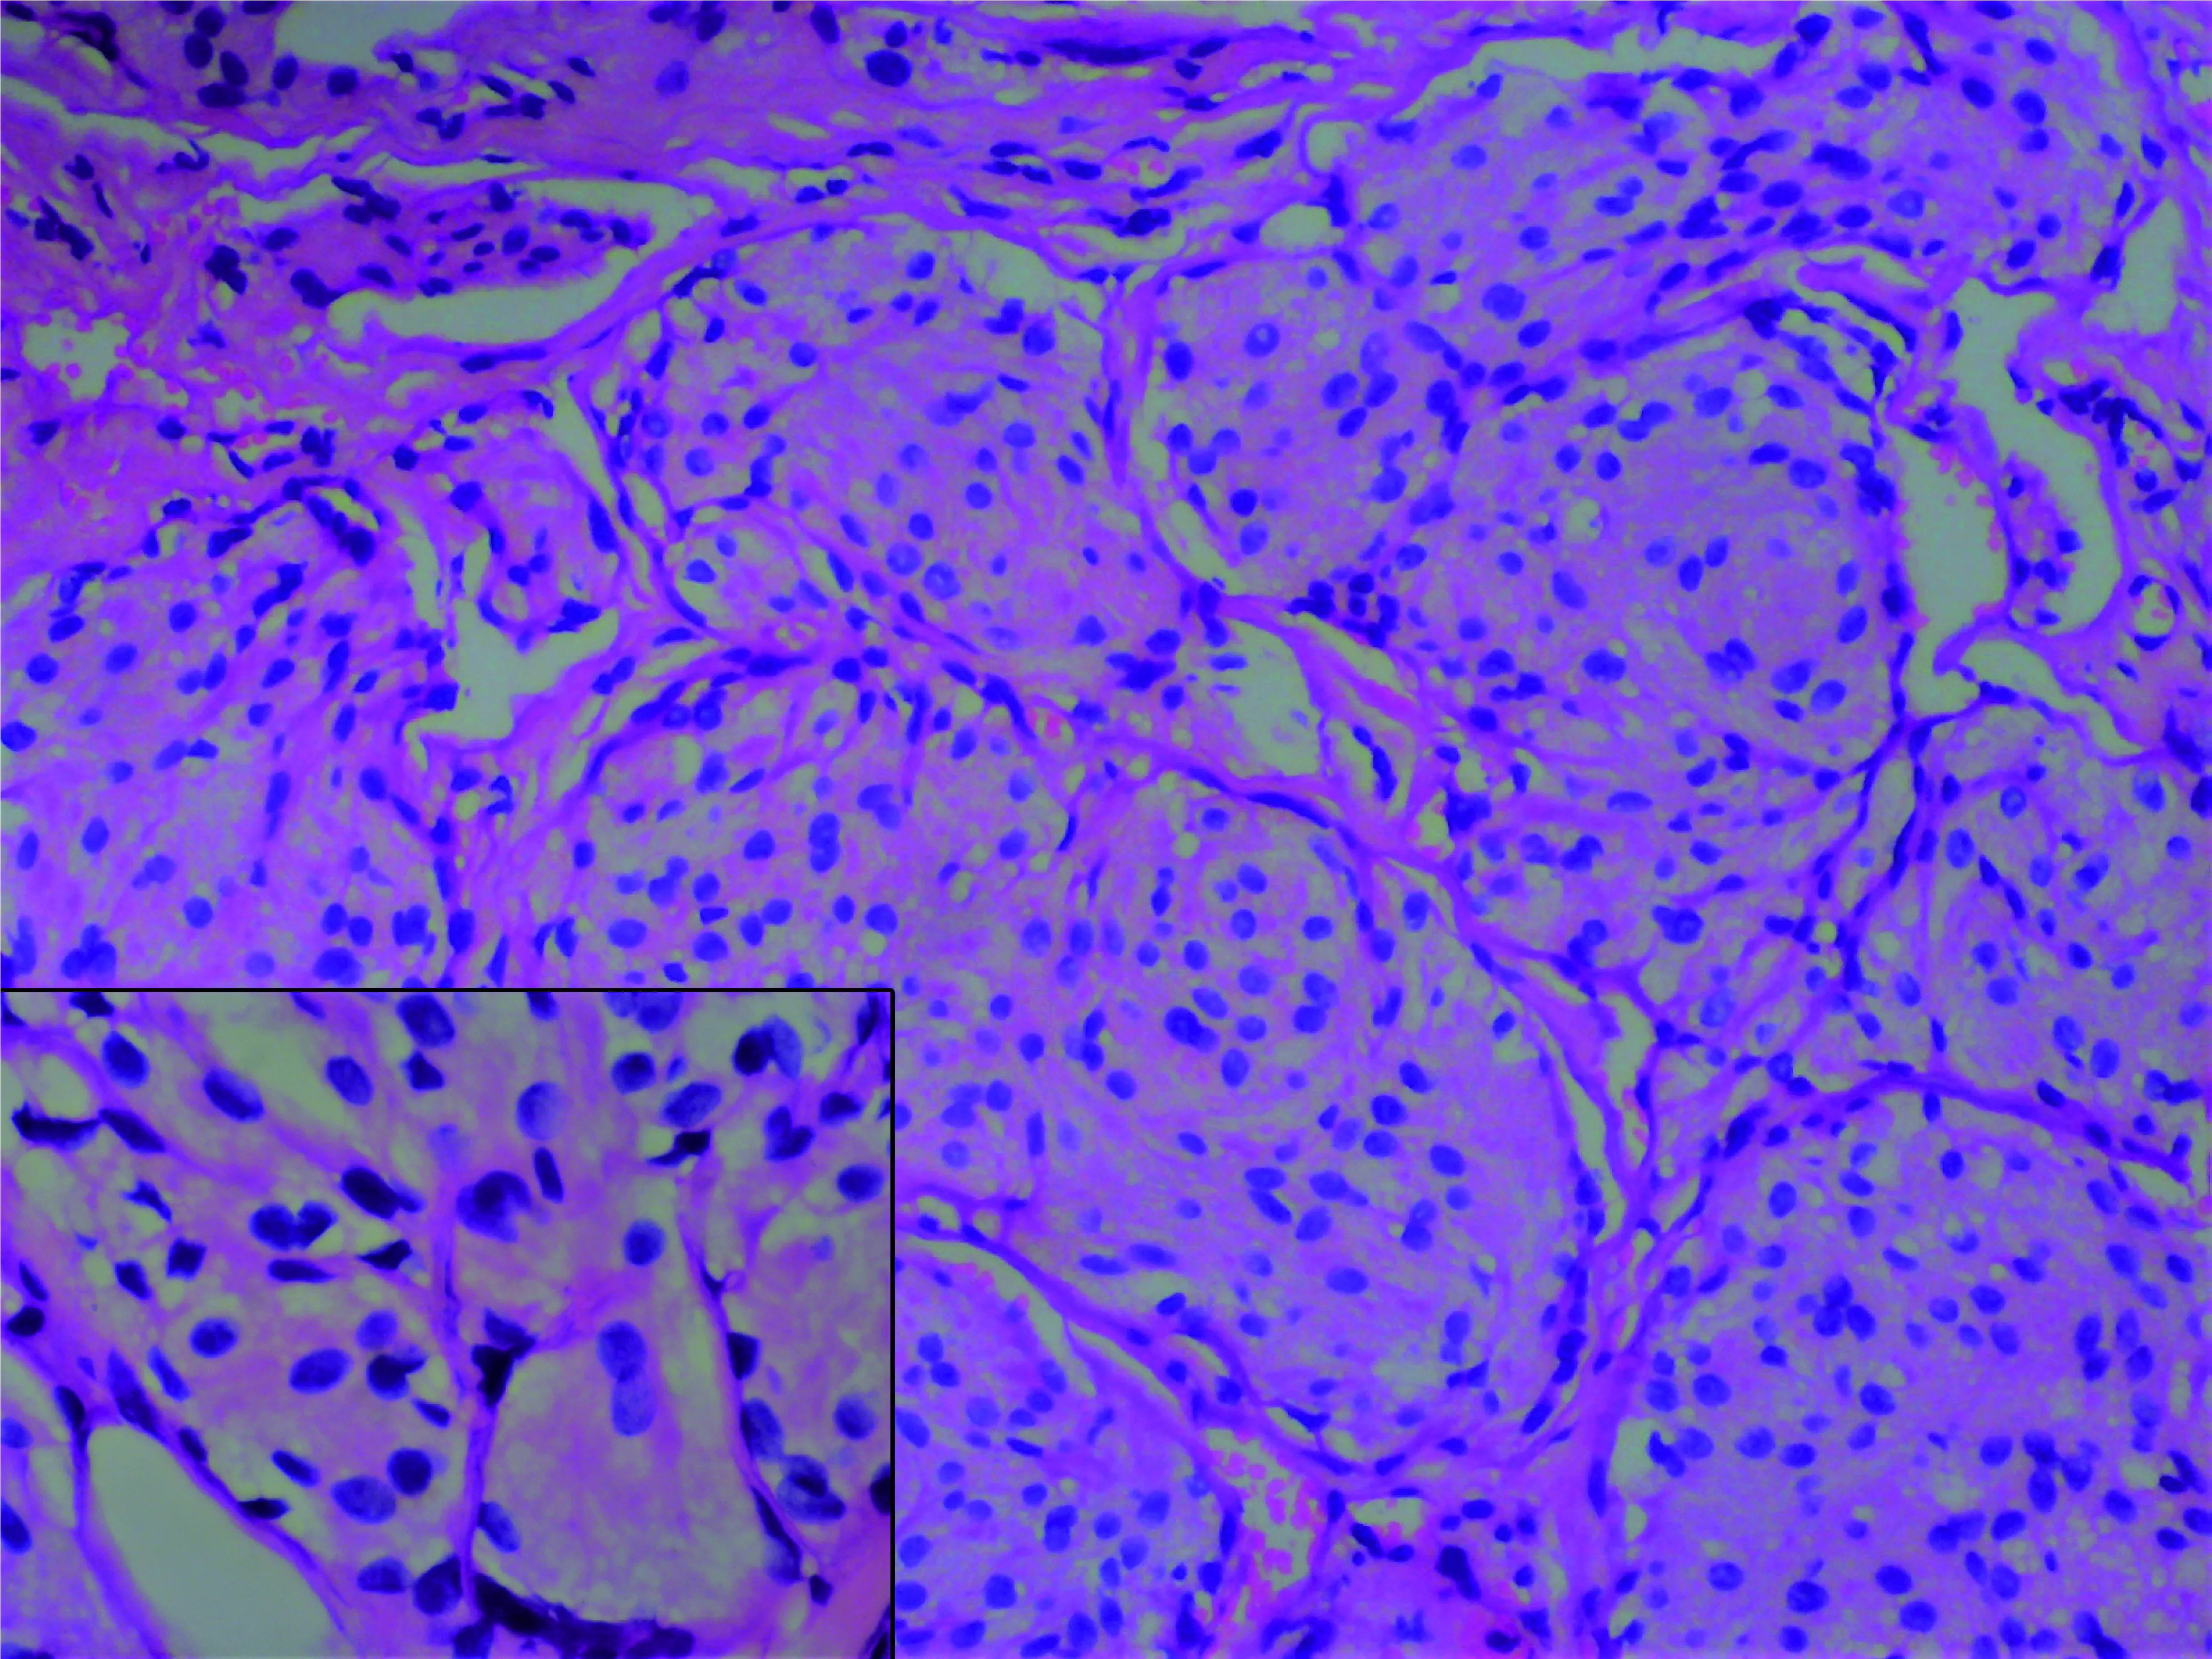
Hematoxylin and eosin-stained sections showing epithelioid cells forming meningiothelial whorls (magnification, x100). . Indistinct cell membranes with uniform nuclei and no mitotic figures (inset; magnification, x200).
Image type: pathology (h&e)